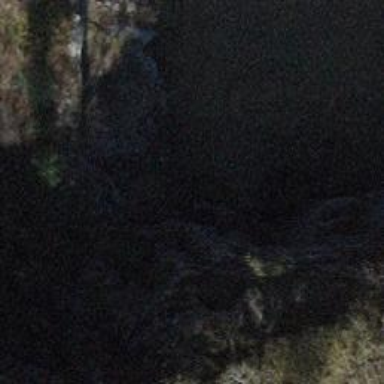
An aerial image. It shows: Cliff in nature.